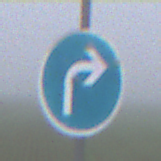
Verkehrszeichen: VorgeschriebeneFahrtrichtungRechts
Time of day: MorningAfternoon
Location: Outdoor (RoadRail)
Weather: Overcast
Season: NotSpecified
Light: Natural